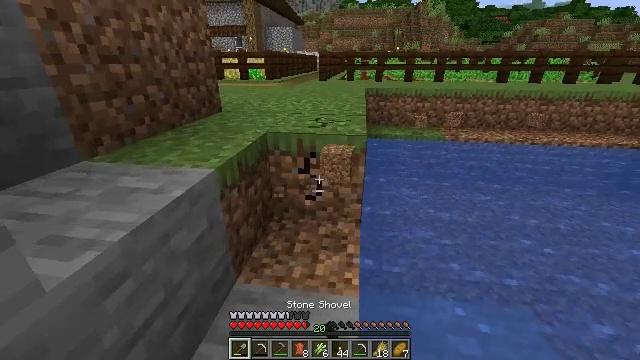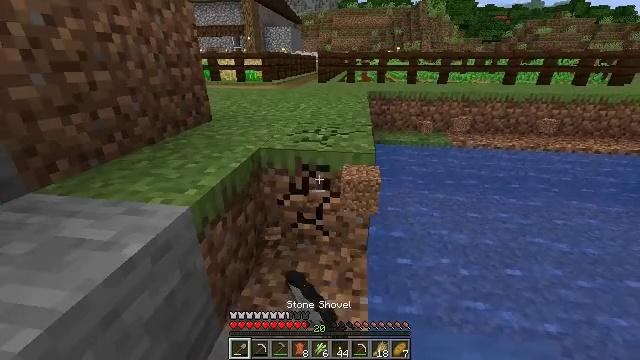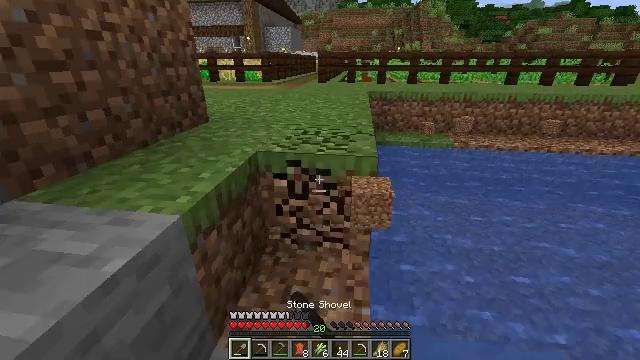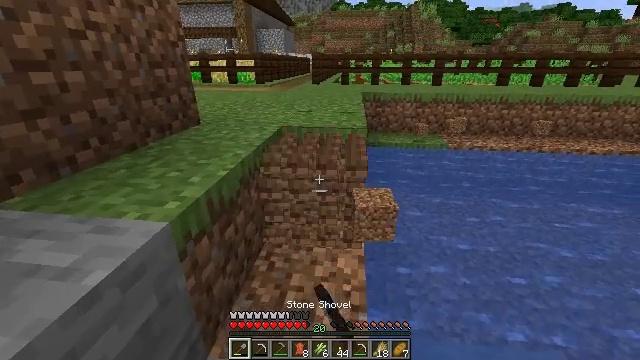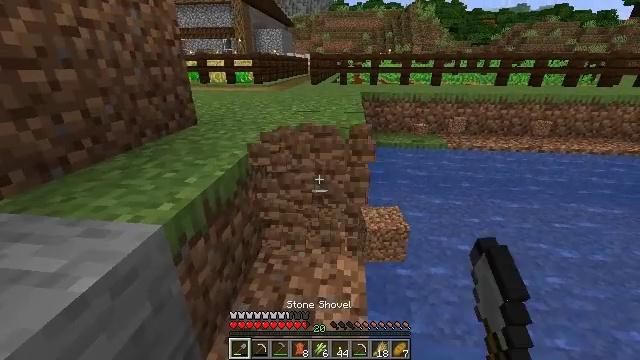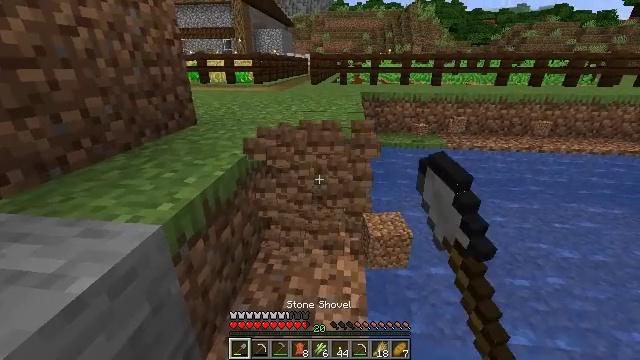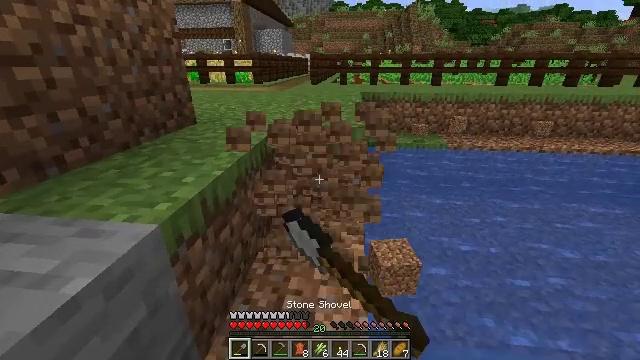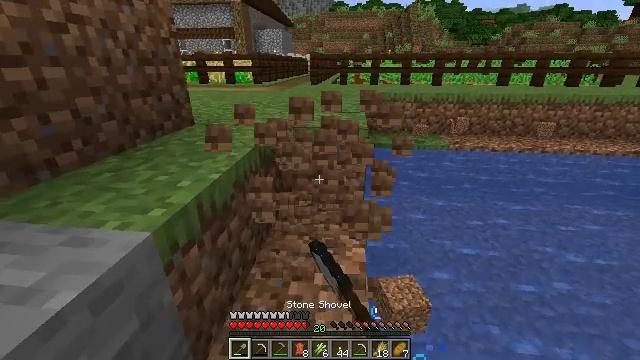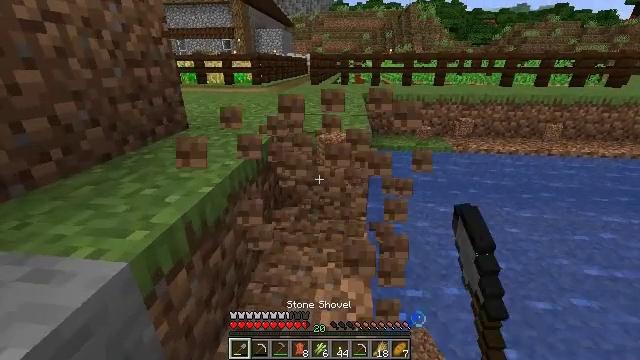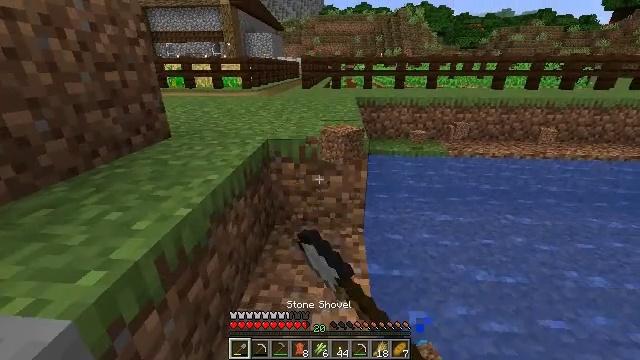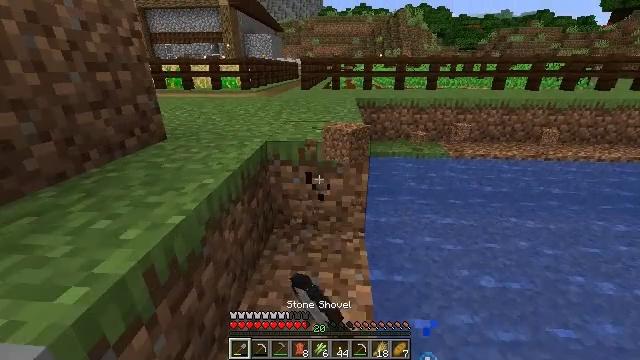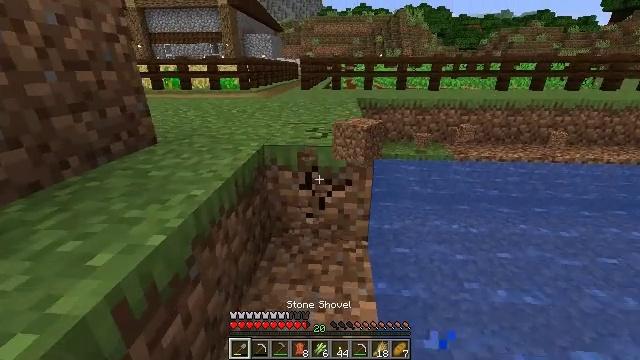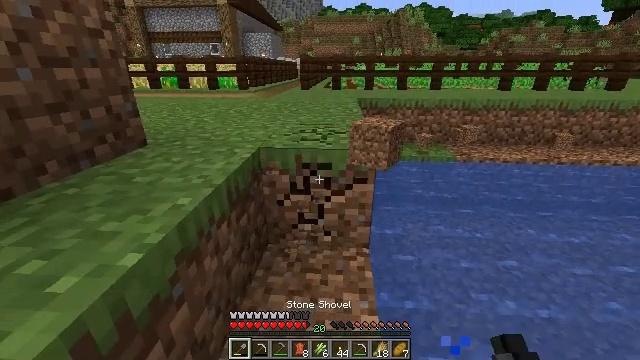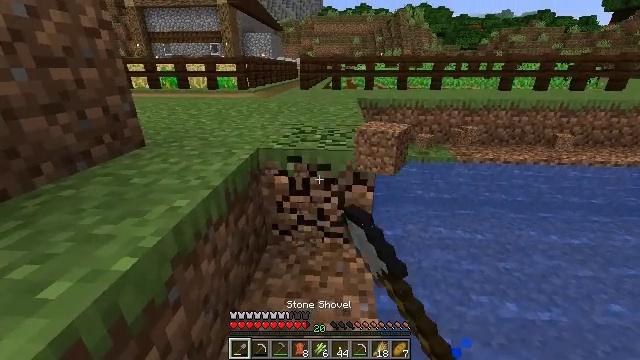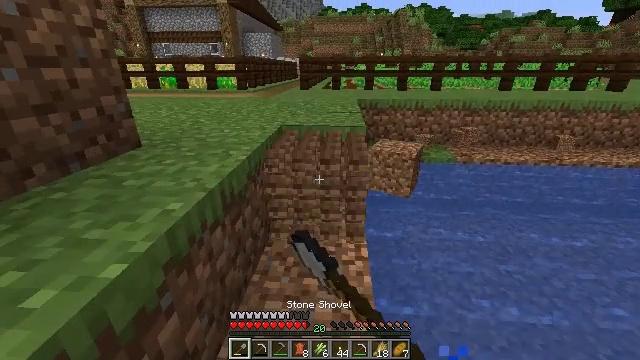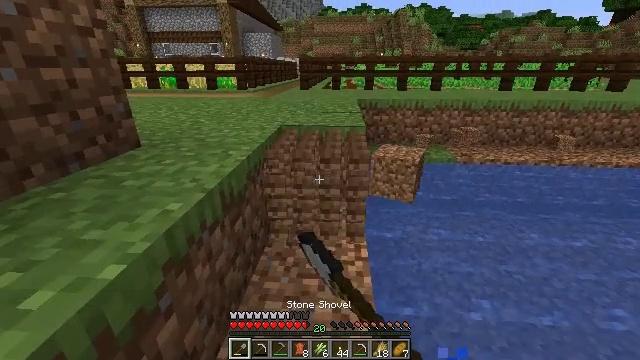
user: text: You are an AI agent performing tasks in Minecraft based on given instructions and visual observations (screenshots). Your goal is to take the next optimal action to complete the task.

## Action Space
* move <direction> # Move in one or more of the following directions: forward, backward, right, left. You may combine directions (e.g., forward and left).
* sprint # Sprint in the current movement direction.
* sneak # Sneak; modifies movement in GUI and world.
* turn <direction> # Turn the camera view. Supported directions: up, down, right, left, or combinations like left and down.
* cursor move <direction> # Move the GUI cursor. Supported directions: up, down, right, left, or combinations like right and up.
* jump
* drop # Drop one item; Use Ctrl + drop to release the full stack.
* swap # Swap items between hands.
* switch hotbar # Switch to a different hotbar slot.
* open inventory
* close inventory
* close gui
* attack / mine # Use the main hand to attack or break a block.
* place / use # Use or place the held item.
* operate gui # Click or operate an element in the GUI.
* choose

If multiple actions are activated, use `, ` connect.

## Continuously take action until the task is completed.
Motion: motion action
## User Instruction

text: Harvest grass block to clear the area.
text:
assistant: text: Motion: move forward, attack / mine
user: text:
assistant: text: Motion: attack / mine
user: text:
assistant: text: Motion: turn right, attack / mine
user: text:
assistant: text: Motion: attack / mine
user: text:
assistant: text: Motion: attack / mine
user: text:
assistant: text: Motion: attack / mine
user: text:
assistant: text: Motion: move forward, attack / mine
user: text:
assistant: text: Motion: move forward, attack / mine
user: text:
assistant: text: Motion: move forward, turn right, attack / mine
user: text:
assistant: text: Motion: move forward, attack / mine
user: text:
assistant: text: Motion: attack / mine
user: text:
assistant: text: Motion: attack / mine
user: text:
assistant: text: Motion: attack / mine
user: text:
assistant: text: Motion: attack / mine
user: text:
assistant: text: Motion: attack / mine
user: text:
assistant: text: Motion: attack / mine
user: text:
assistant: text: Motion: move forward, attack / mine
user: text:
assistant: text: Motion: move forward, attack / mine
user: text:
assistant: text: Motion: move forward, attack / mine
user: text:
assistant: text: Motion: move forward, attack / mine
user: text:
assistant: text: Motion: attack / mine
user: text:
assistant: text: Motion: attack / mine
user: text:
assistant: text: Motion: attack / mine
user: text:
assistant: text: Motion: attack / mine
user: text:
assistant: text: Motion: attack / mine
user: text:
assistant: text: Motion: move forward, attack / mine
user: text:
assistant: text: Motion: move forward, attack / mine
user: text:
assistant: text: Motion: move forward, attack / mine
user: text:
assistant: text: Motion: attack / mine
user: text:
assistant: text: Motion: attack / mine